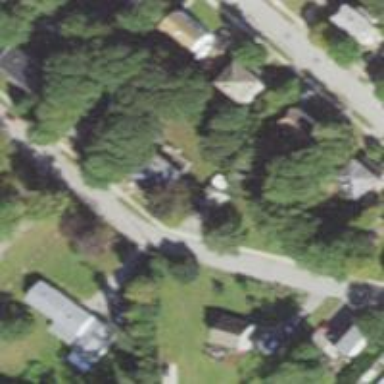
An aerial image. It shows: Residential driveway designated as service road.